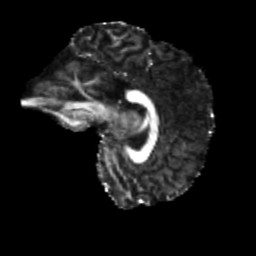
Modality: FA
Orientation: sagittal
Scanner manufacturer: siemens
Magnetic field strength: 3 T
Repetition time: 4 s
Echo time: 0.0594 s